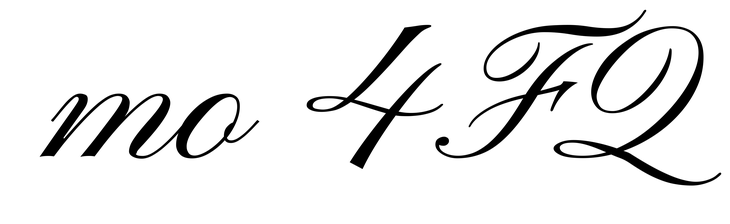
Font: PinyonScript-Regular